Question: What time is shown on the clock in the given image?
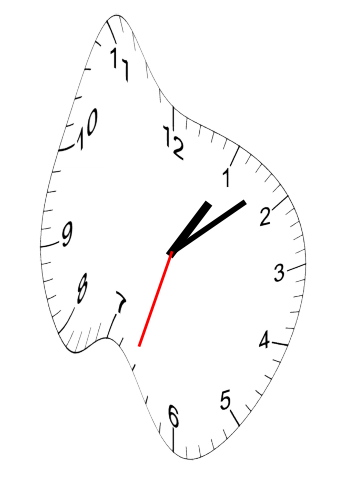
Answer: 01:08:33